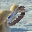
Label: 0